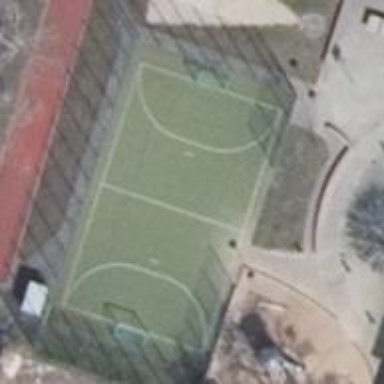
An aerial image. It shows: Pitch for leisure activities.